Question: i would like to give the 'my username in red color' in the centre of the my form. Please see my image. I already have my application name on the left hand side and my username in the centre.. I just need to make my username in red color

How can i give this??
Codes:-
'''
var someNewStr1 = new string(' ', 100);
this.Text = "Publisher 1.0.0.0" + someNewStr1 + "USERNAME1";
//i need the user name to be shown in red colour how can i do this
'''
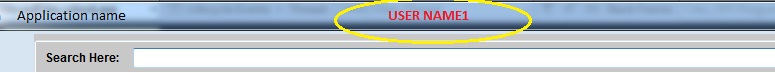
Answer: This is an extremely fiddly problem and cant be done out of the of the box
You'll either have to try and draw on the non-client area of the form and capture all the redraw messages, which i'm not sure will even work 100% (however it might)
or
Resort to even more extreme tactics and use a borderless form and redraw the title bar from and border from scratch
Additionally the second approach is prone to all sorts of issues with system settings and implementing the standard title bar features, i.e. you'll have to implement all the default windows styles and default behaviors
At this point you really do have to ask your self whether your coding time is going to be better spent in other areas, or with a slightly different solution
I.e. Why not put the client name in a status bar, or right aligned in a tool bar
However just for academic purposes, there is a codeplex article that does show you all the hacks needed to achieve what you desire (there are too many and too much code for the purposes of this answer)
Please note : while the below link is slightly off topic it does touch the areas you need to do both scenarios
<URL>
I hope this helps or at least convinces you, its probably not worth your while